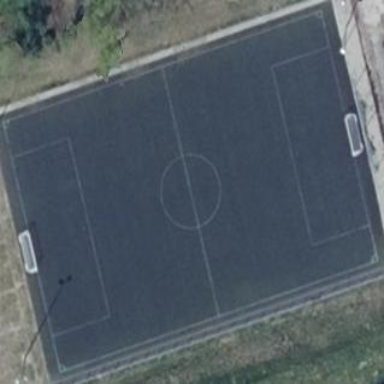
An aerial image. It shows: Soccer pitch for leisure land activities.